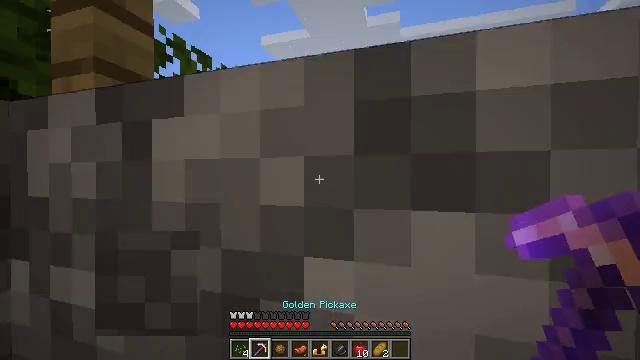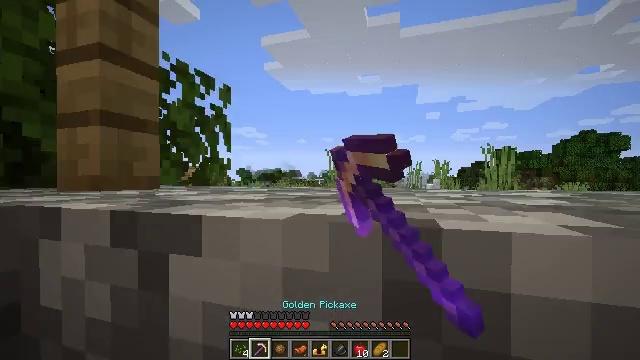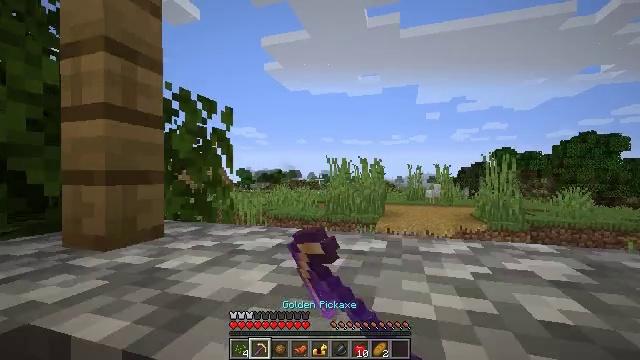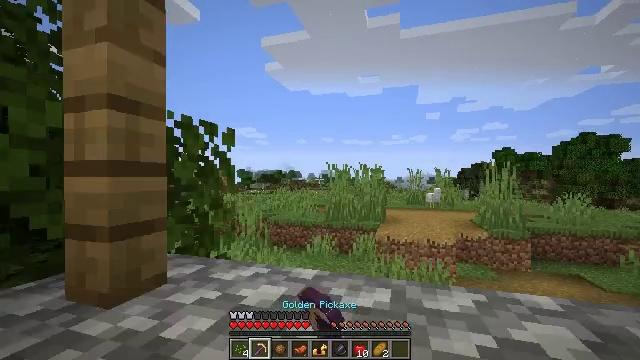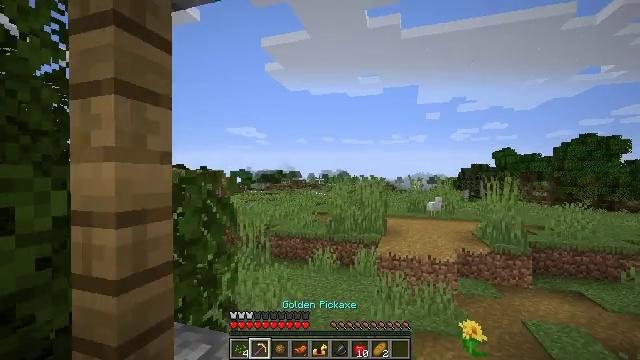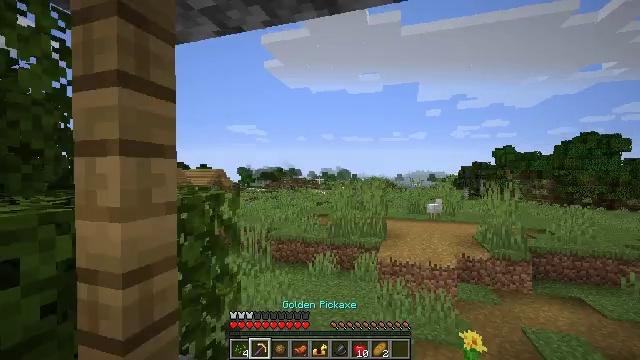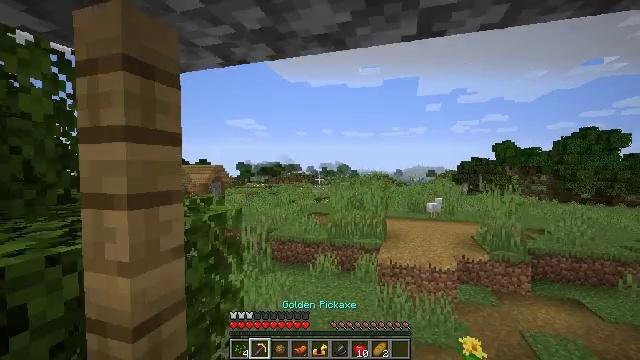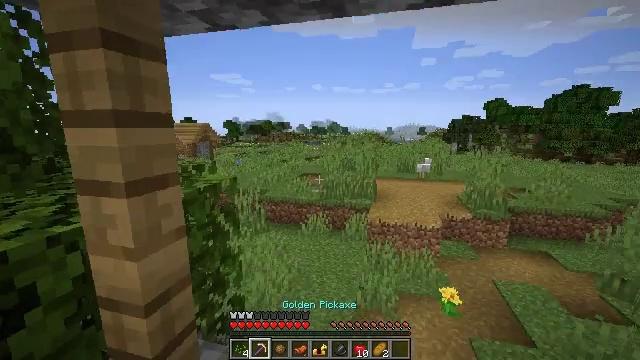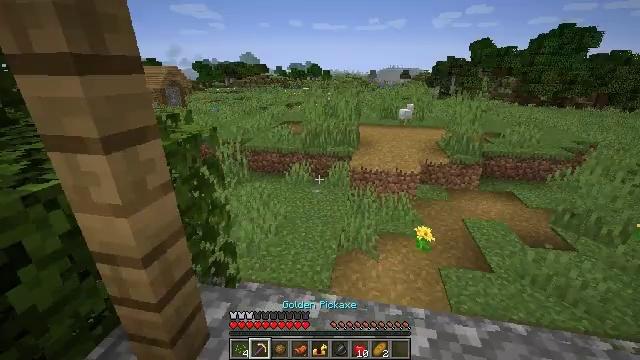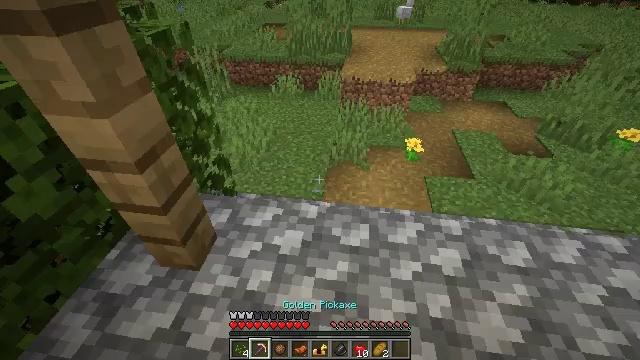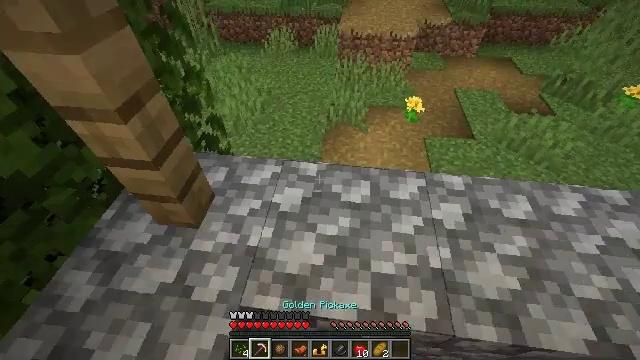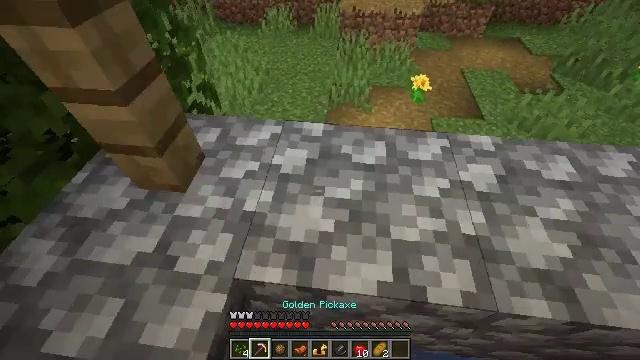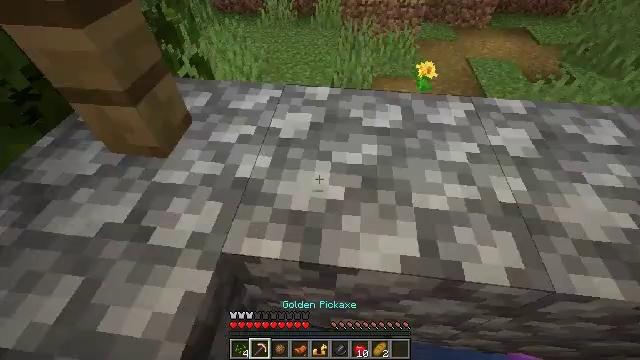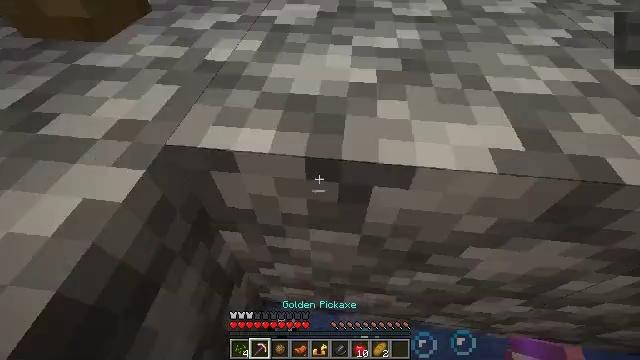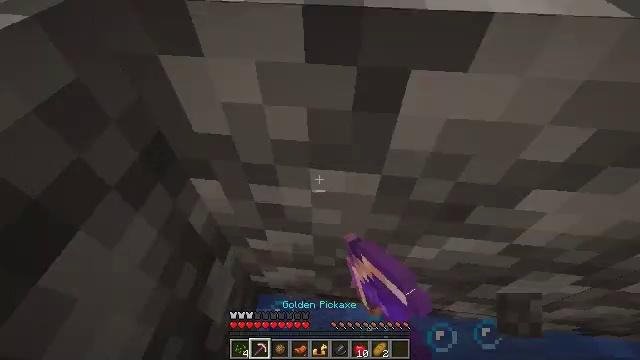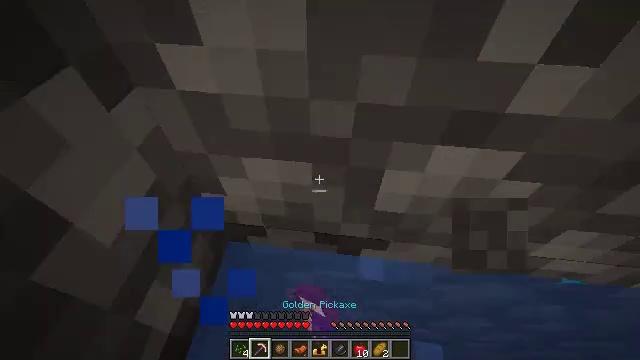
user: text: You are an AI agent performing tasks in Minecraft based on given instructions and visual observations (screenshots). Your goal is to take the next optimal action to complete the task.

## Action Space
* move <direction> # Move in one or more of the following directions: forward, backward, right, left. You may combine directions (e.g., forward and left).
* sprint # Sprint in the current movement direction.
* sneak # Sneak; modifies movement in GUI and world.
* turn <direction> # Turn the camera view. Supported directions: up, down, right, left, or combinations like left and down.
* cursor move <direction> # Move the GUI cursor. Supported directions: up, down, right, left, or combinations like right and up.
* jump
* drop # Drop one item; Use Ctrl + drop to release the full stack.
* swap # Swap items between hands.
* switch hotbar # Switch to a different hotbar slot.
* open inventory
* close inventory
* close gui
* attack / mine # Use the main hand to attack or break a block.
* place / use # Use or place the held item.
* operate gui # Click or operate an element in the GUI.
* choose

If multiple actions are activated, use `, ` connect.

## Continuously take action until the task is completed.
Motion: motion action
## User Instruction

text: Break the cobblestone to create a path.
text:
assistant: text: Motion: move forward, attack / mine, jump
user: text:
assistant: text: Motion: move forward, attack / mine, jump
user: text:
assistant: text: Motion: move forward, attack / mine, jump
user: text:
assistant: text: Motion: move forward, attack / mine, jump
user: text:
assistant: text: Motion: move forward, attack / mine, jump
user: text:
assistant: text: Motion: move forward, turn down, attack / mine, jump
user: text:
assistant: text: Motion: move forward, turn right and down, jump
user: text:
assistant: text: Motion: move forward, turn right and down, jump
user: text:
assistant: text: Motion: move forward, turn right and down, jump
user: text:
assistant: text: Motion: move forward, turn right and down, jump
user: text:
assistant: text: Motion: move forward, turn down, jump
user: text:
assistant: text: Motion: move forward, jump
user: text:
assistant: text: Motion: move forward, attack / mine, jump
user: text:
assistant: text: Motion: move forward, attack / mine, jump
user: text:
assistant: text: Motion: move forward, attack / mine, jump
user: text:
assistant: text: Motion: move forward, attack / mine
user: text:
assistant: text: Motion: move forward, attack / mine, jump
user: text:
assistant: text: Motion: move forward, attack / mine, jump
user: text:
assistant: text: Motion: move forward, attack / mine, jump
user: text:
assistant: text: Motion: move forward, turn up, attack / mine, jump
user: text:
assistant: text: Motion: move forward, turn right and up, attack / mine, jump
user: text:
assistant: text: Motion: move forward, turn right and up, attack / mine, jump
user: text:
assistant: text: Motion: move forward, turn up, attack / mine, jump
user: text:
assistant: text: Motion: turn up, attack / mine, jump
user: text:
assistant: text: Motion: turn up, attack / mine
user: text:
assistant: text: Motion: turn right and up, attack / mine
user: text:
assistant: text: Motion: turn right and up, attack / mine
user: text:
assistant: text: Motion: turn right and up, attack / mine
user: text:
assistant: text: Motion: turn right and up, attack / mine
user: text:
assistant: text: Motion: turn right and up